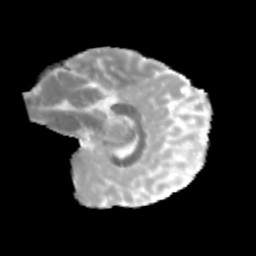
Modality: MD
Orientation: sagittal
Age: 10
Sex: male
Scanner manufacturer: siemens
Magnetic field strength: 3 T
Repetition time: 3.8 s
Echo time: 0.07 s